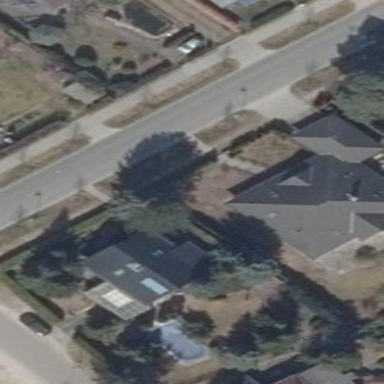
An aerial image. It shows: Hipped roof on residential building.